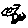
Label: bird